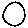
Label: circle